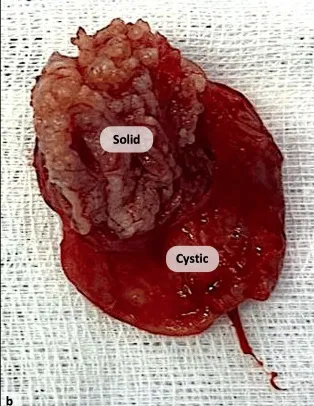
Macroscopically, the lesion is composed of solid and cystic components (b).
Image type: medical_photograph (other_medical_photograph)